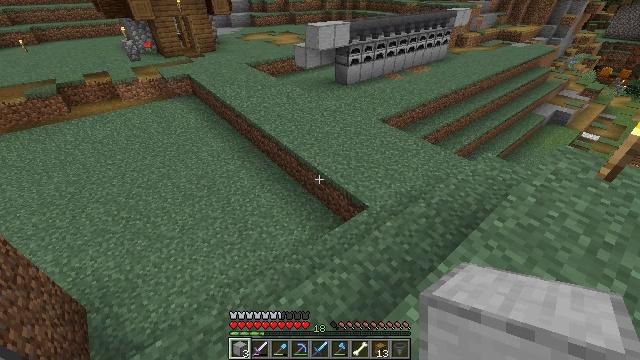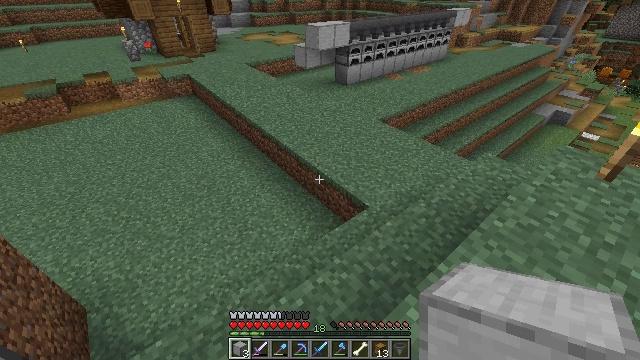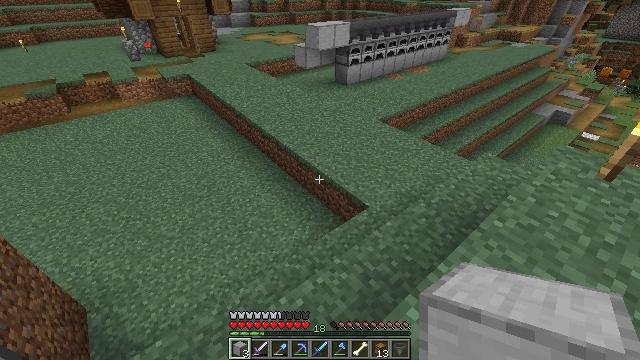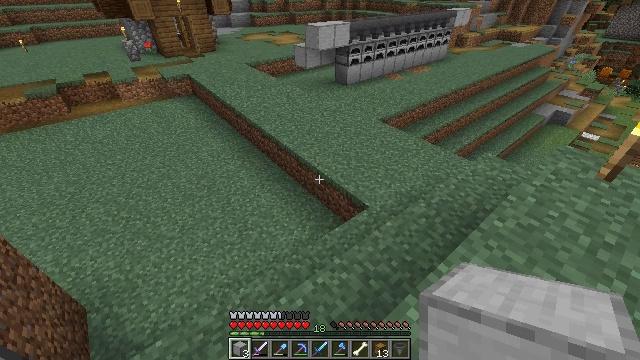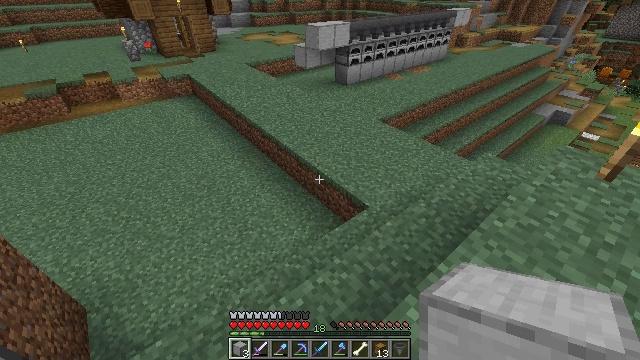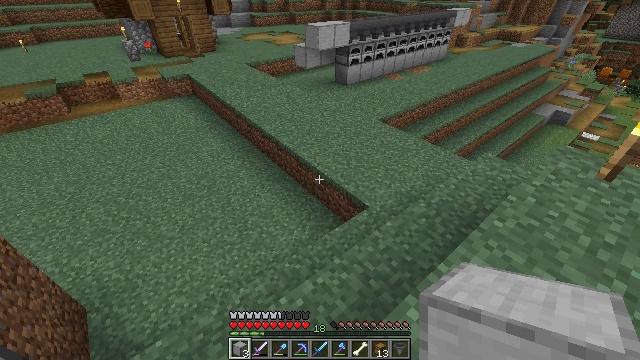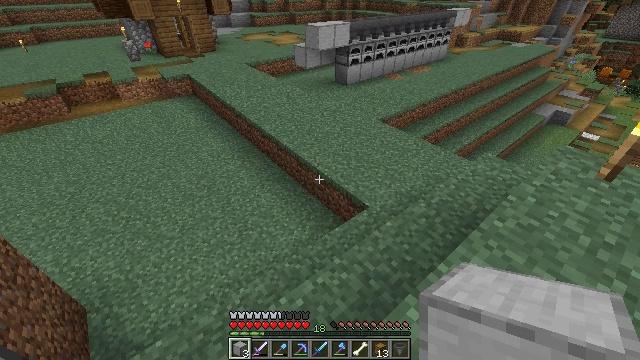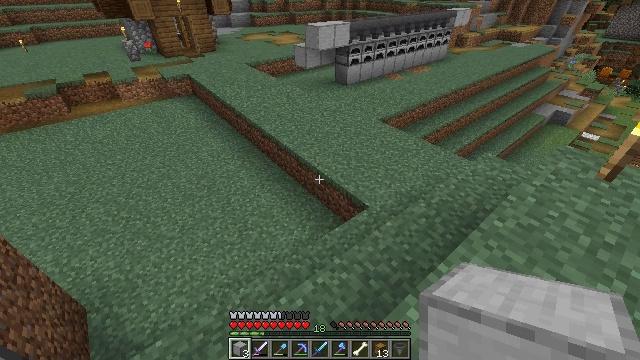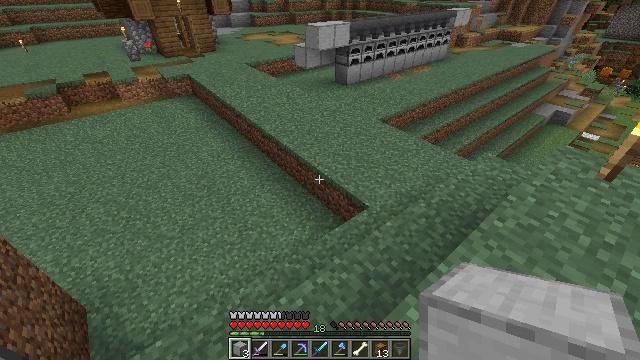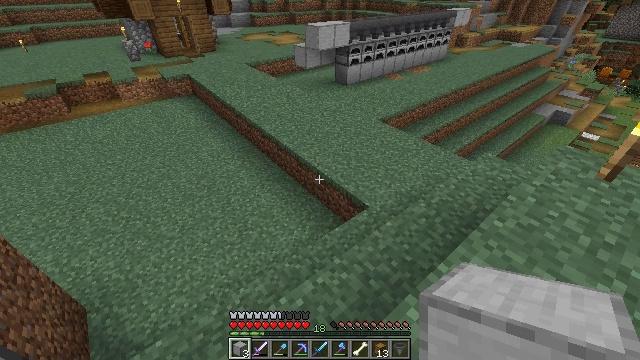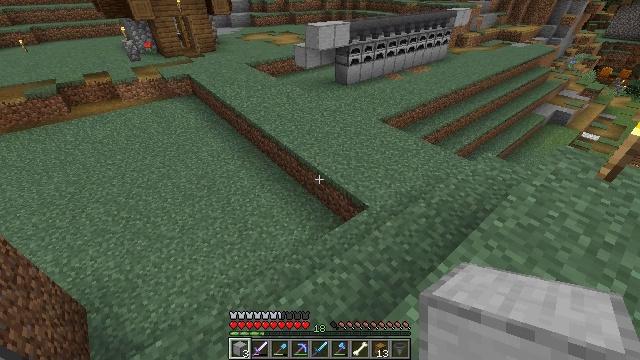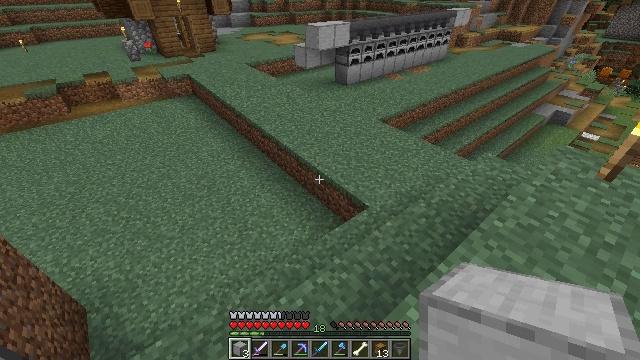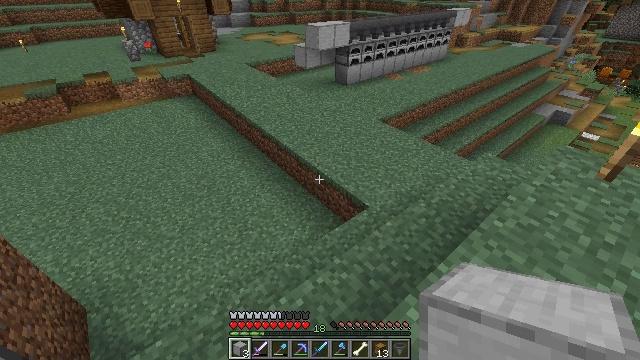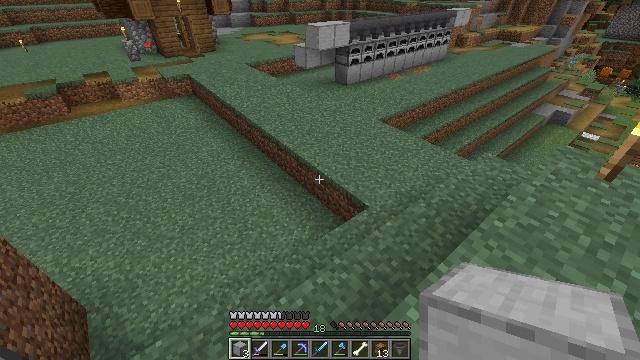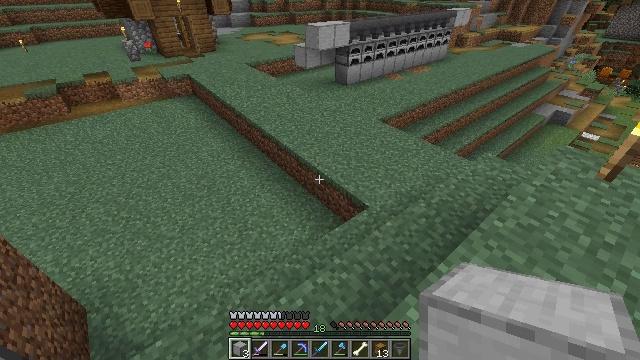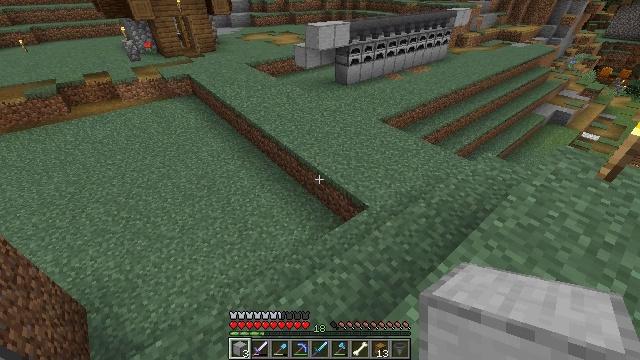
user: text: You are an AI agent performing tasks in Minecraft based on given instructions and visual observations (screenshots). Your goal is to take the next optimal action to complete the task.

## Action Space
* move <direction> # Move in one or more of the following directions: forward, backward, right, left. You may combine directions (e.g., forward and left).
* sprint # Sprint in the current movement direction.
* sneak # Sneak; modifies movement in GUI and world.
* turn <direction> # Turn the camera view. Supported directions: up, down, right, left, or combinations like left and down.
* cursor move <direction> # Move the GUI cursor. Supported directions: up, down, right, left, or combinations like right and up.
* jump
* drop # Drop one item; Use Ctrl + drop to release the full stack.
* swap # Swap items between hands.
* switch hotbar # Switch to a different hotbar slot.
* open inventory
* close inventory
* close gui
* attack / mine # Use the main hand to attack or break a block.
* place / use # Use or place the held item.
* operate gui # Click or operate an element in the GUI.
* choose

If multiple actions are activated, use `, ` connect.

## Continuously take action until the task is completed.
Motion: motion action
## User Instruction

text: Make smooth stone by smelting regular stone.
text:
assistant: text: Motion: no_op
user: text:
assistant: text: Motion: no_op
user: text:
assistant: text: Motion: no_op
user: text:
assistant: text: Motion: no_op
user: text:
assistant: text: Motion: no_op
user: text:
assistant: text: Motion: no_op
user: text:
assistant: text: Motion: no_op
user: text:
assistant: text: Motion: no_op
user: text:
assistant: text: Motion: no_op
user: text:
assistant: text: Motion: no_op
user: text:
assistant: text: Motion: no_op
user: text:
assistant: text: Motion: no_op
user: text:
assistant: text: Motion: no_op
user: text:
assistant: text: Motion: no_op
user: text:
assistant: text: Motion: no_op
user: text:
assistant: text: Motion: no_op
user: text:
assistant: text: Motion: no_op
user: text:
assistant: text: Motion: no_op
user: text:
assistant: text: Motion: no_op
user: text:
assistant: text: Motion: no_op
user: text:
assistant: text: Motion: no_op
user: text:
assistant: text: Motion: no_op
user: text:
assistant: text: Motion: no_op
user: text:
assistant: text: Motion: no_op
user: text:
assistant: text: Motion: no_op
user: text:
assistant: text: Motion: no_op
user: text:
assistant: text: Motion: no_op
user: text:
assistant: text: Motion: no_op
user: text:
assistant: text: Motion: no_op
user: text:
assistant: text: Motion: no_op